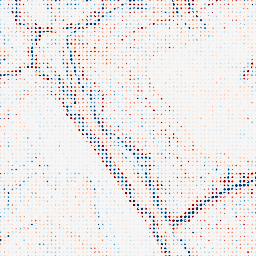
Category: edge_preserving
Decomposition family: bilateral
Decomposition parameters: d: 9
sigma_color: 25
sigma_space: 50
Upsampling method: sinc_blackman
Upsampling parameters: scale: 8
kernel_size: 4
Upsampling scale: 8